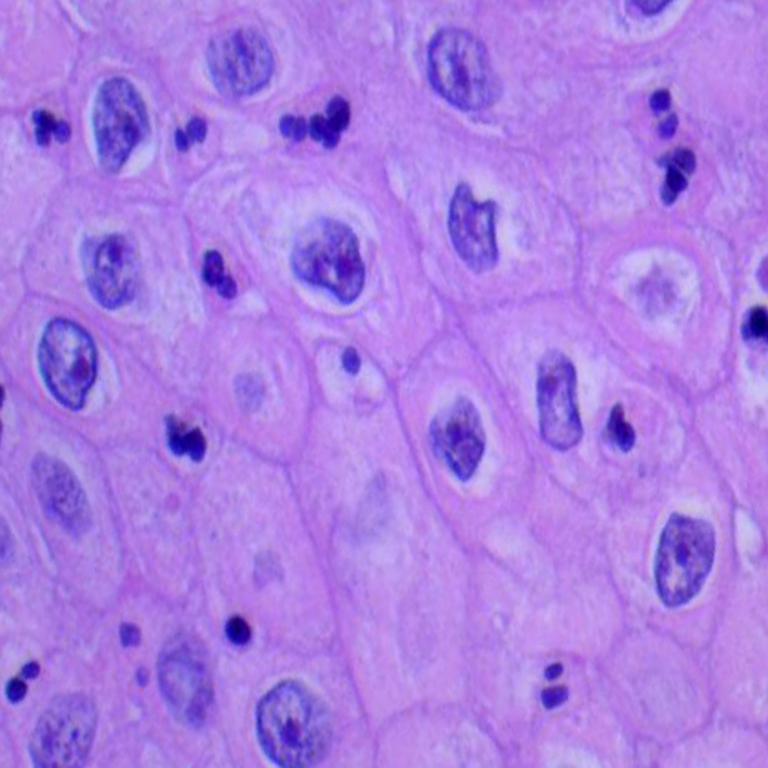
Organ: lung
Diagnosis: squamous carcinomas